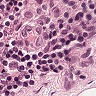
Metastatic tissue present: no